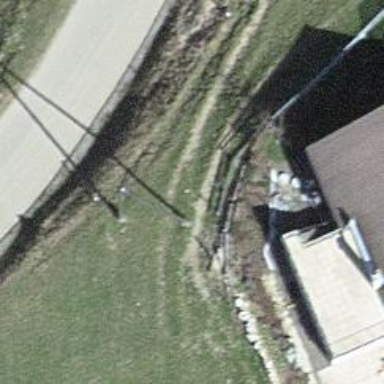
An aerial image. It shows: Fence is in the image.